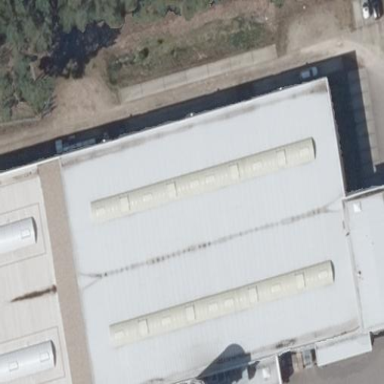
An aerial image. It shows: Industrial building.